Field crop: tomato
Growth stage: 1
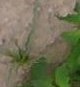
Species: cyperus